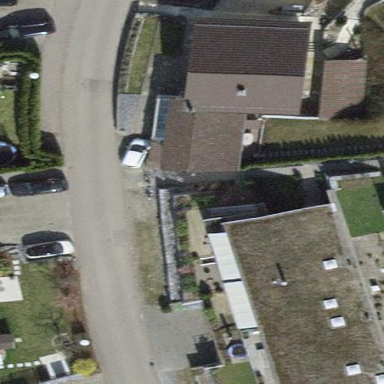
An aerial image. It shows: Semi-detached house.